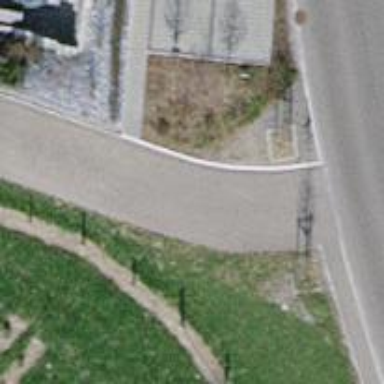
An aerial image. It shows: Paved track with grade 1 tracktype.